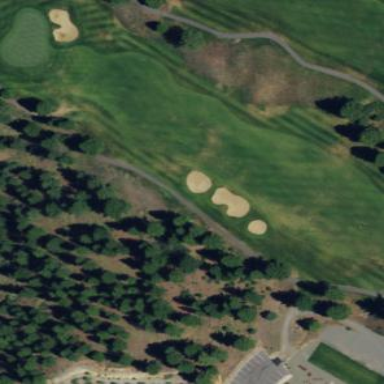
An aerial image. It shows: Rough area on grassy golf course.